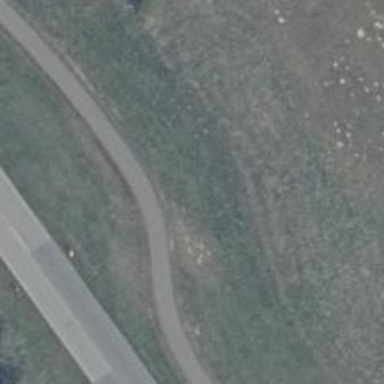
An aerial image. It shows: Asphalt cycleway.